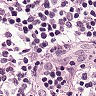
Metastatic tissue present: no